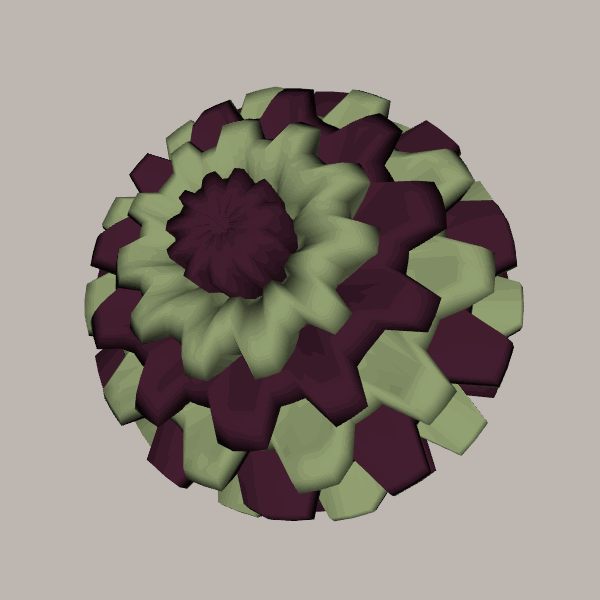
Background: light